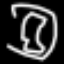
Label: hourglass